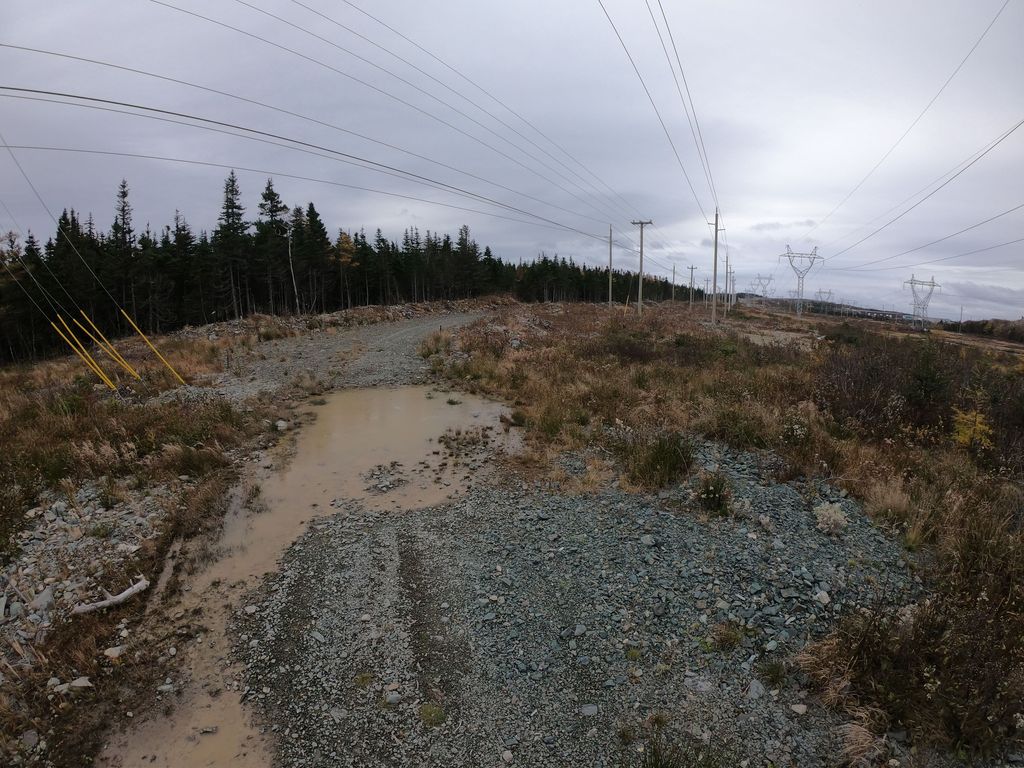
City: st_johns